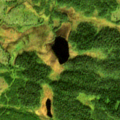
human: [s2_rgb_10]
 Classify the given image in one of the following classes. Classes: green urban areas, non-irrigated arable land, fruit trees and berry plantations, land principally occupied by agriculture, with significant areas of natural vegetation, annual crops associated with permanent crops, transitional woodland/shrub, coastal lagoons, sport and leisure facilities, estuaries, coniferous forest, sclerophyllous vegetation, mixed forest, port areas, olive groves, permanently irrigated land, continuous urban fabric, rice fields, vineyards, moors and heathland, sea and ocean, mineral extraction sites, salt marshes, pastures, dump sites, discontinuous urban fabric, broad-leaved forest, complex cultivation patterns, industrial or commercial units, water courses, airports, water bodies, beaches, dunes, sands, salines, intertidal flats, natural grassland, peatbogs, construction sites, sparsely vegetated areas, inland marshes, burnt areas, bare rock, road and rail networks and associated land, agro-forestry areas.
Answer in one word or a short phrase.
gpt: coniferous forest, transitional woodland/shrub